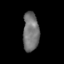
Tissue: skin
Cell type: Epithelial cells
Senescence score: 0.9276
Nuclear area (px): 613
Mean DAPI intensity: 116.367